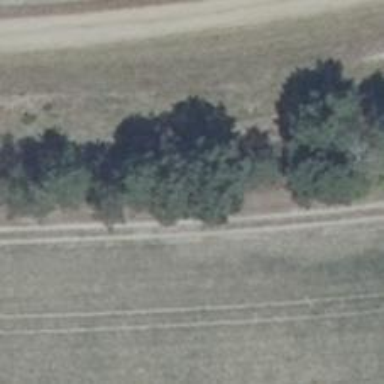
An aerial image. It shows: Row of trees in natural setting.